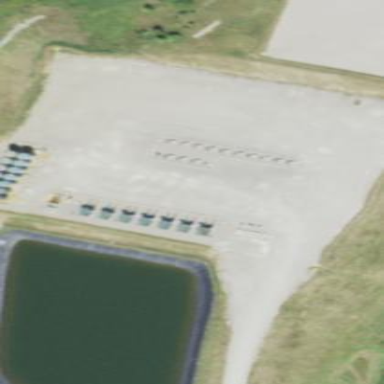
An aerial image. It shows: Industrial area used for fracking.